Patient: sex M, age 65
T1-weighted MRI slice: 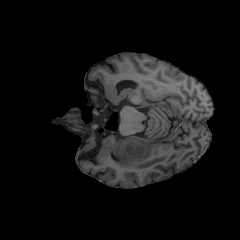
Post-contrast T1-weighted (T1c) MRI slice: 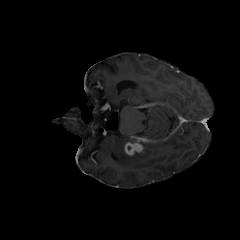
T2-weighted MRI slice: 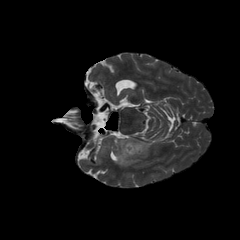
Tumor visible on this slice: yes
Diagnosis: Glioblastoma, IDH-wildtype
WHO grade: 4